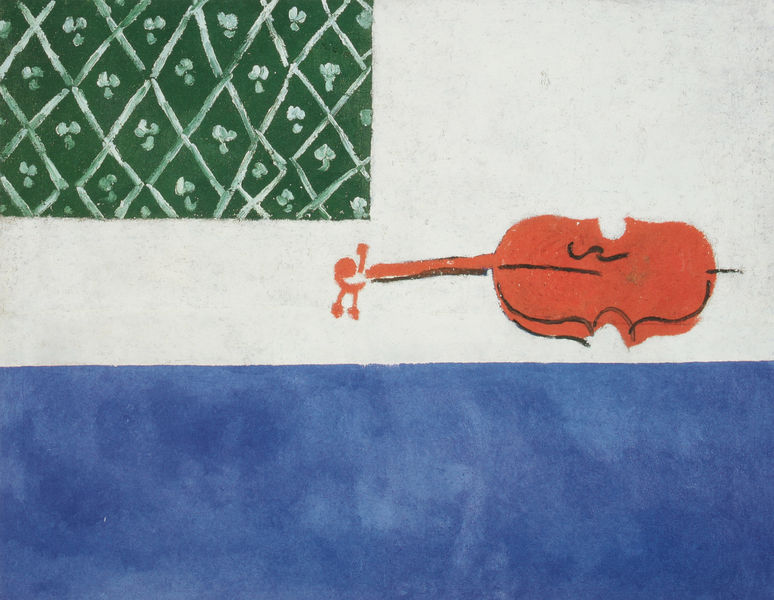
Titel: Geige
Künstler: Ivan Puni
Standort: St. Petersburg
Institution: Russisches Museum
Schlagwörter: blau, gemälde, himmel, wasser, weiß, fluss, grün, menschen, braun, grau, kariert, orange, schwarz, zeichen, ölbild, blüten, rot, tiere, karo, malerei, muster, ornament, hals, instrument, porträt, horizont, gitarre, musik, fahne, flagge, abstrakt, fläche, flächen, modern, linien, tapete, streifen, bauch, liegend, marmoriert, abstraktion, fotografie, rechtecke, rechteck, linie, form, geige, korpus, violine, landschaftsbild, picasso, schnecke, netz, matisse, pik, pique, goldener schnitt, kreuzungen, geigenhals, outlines